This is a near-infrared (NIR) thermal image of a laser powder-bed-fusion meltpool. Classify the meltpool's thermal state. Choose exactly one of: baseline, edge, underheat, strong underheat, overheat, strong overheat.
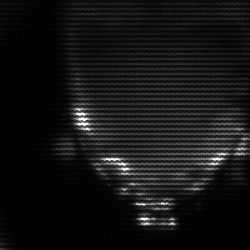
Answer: edge